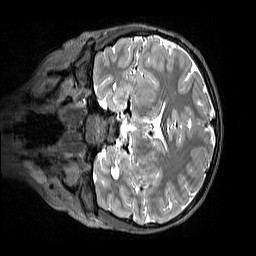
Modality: T2w
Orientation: coronal
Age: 10
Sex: male
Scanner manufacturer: siemens
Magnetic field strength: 3 T
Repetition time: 3.2 s
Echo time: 0.408 s